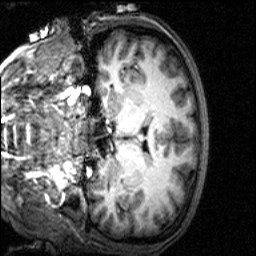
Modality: T1w
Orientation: coronal
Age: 21
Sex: female